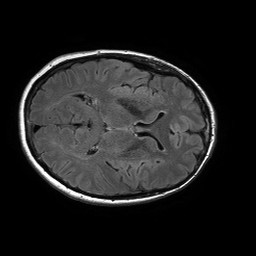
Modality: FLAIR
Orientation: axial
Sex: female
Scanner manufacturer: philips
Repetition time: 11 s
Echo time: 0.125 s